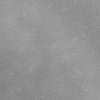
Atmospheric dust classification: dusty